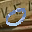
Label: 0